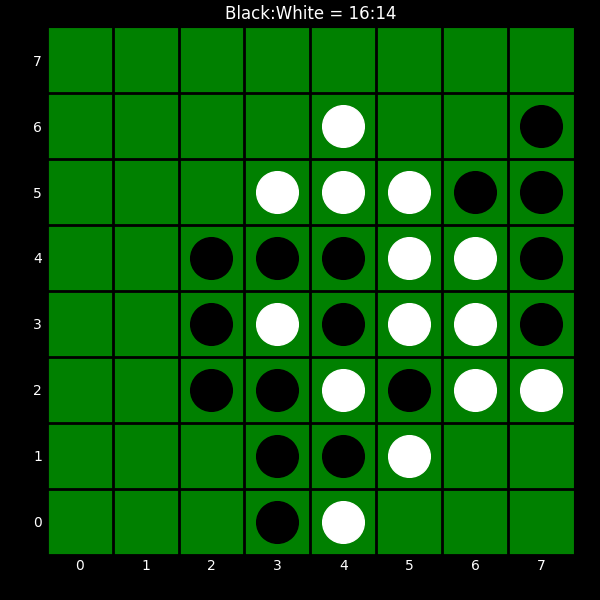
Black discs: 16
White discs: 14